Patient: sex F, age 72
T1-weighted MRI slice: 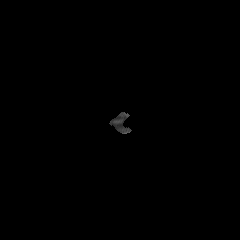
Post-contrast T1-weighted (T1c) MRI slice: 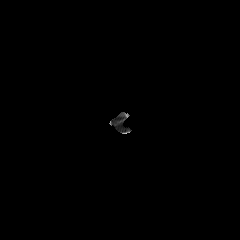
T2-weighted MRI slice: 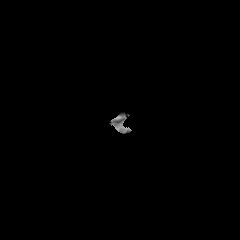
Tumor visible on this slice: no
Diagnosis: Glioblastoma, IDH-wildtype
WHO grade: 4